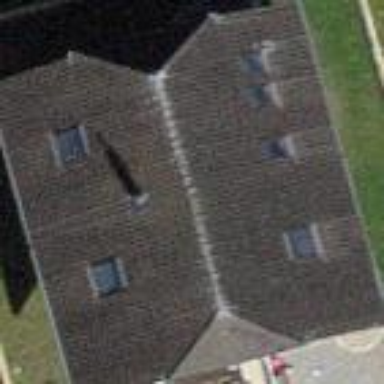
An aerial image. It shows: Building with tiled roof.